Field crop: maize
Growth stage: 2
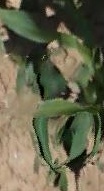
Species: maize